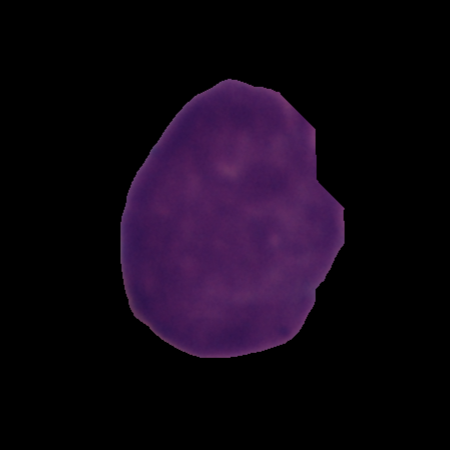
Label: cancer